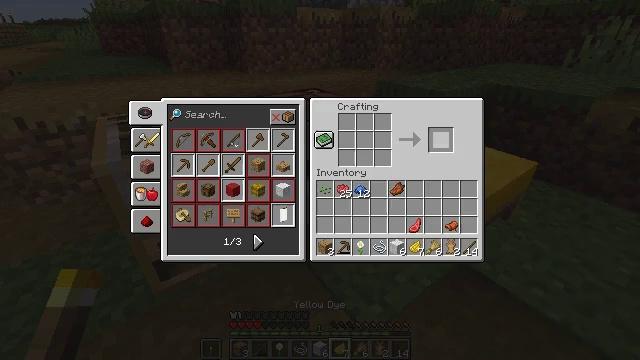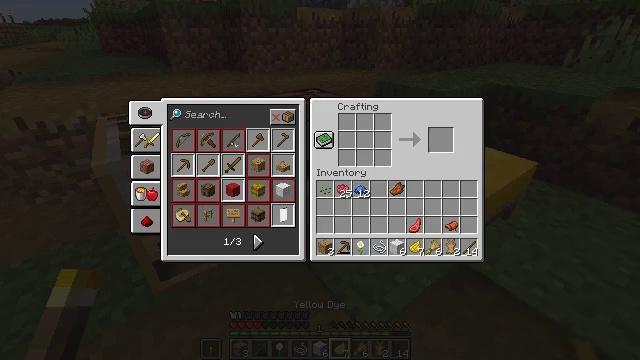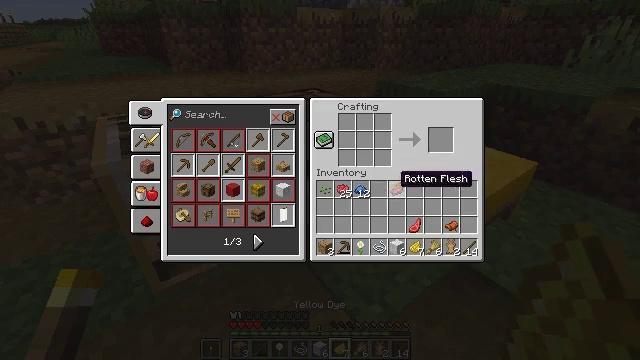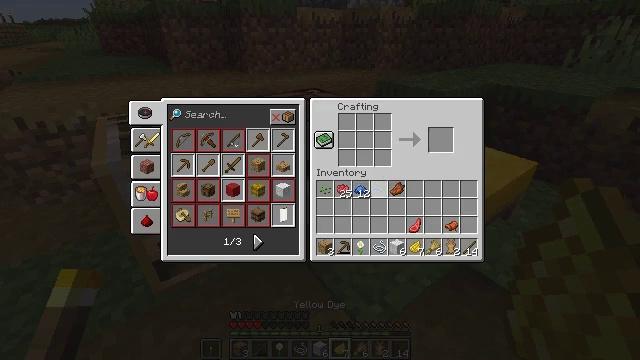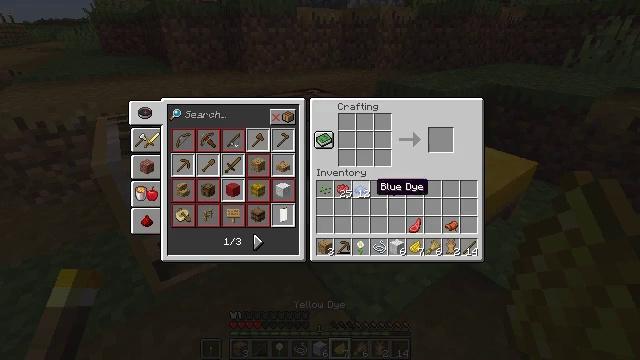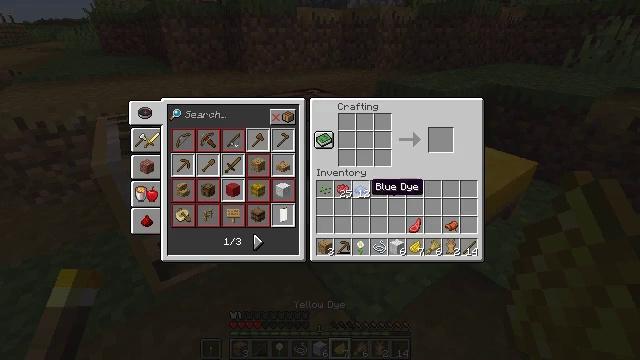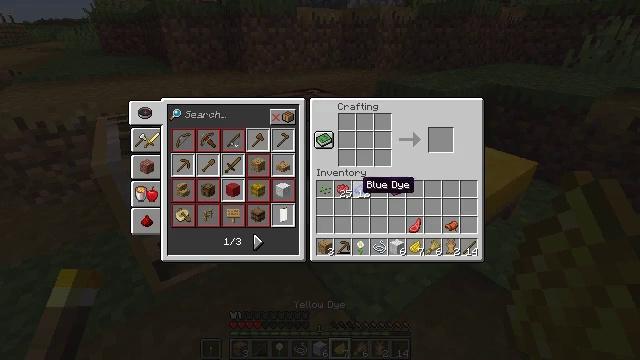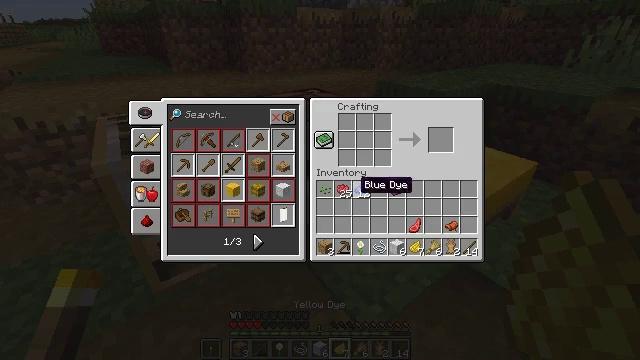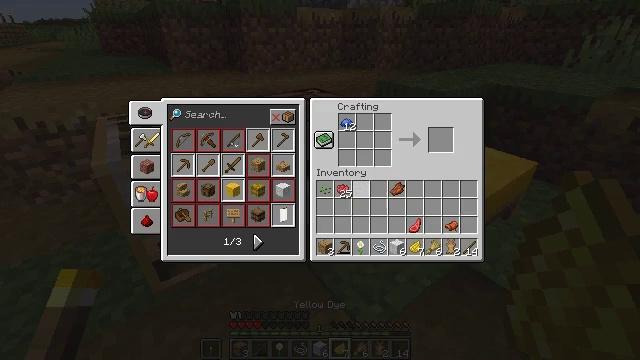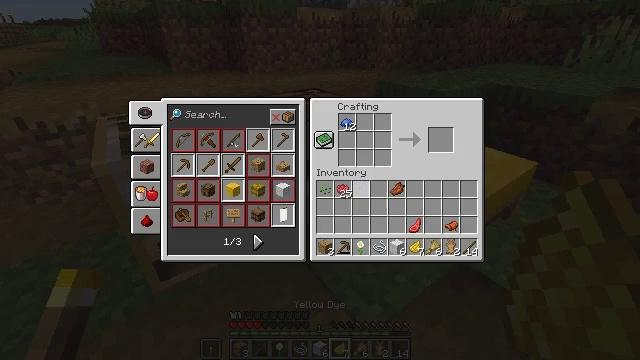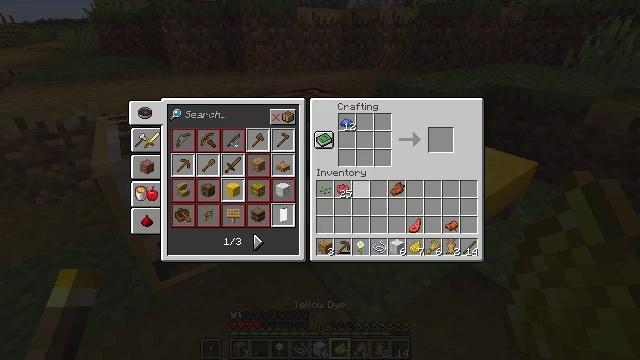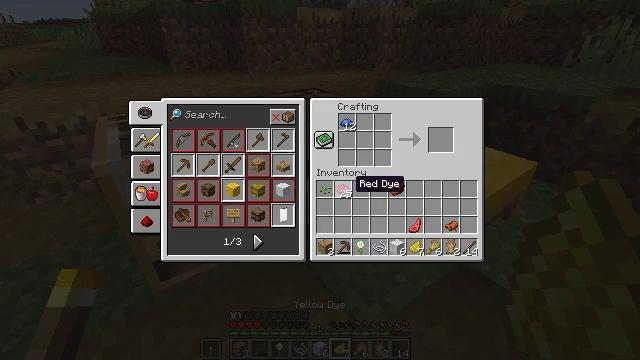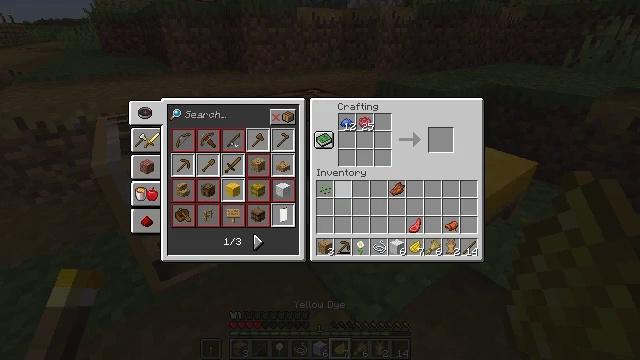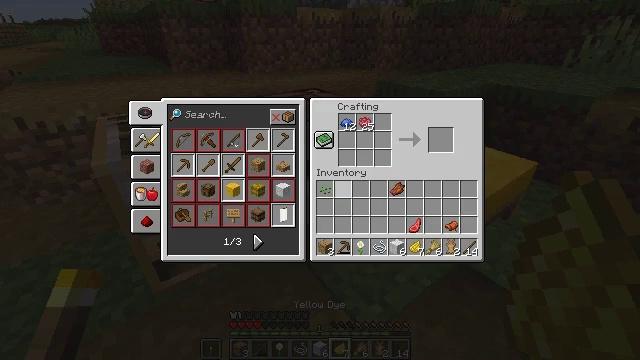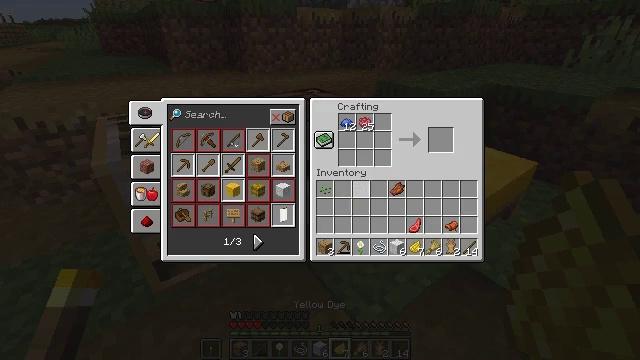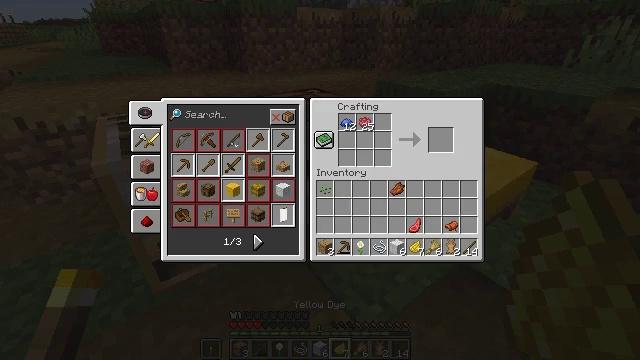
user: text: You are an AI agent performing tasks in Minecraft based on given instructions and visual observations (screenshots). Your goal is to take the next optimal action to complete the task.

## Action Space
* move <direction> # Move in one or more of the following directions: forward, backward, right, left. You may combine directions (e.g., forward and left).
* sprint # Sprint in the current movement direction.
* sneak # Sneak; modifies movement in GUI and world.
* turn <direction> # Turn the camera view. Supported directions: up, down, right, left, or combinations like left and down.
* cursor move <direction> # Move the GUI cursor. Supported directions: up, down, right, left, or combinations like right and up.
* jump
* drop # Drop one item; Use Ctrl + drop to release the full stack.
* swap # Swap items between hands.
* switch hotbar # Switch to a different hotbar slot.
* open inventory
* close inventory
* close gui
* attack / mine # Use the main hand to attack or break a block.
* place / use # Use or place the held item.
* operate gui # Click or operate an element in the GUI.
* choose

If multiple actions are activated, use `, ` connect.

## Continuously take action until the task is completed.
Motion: motion action
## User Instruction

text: Open your crafting menu to create purple dye.
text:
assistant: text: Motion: sneak, cursor move left and down, open gui
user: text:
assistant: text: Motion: sneak, cursor move left and down
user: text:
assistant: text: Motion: cursor move left
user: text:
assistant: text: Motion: no_op
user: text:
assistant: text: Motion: sneak
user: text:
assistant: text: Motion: sneak, cursor move left
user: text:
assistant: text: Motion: sneak
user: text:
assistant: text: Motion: sneak, operate gui
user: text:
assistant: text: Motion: sneak, operate gui
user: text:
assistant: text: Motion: sneak, operate gui
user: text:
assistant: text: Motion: sneak
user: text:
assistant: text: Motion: sneak, operate gui
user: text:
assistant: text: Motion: sneak, operate gui
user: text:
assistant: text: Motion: sneak, cursor move right
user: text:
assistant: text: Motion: sneak, cursor move right
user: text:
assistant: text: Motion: sneak
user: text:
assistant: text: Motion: sneak, cursor move right and up
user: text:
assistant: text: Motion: sneak, cursor move right and up
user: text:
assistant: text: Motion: sneak, cursor move right and up
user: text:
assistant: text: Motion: sneak, cursor move right
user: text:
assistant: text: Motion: sneak, cursor move right
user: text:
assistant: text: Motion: sneak
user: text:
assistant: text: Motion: sneak
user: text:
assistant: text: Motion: sneak, operate gui
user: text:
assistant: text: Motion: sneak, operate gui
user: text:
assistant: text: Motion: sneak
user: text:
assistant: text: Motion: sneak
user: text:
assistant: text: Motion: sneak
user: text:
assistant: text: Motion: no_op